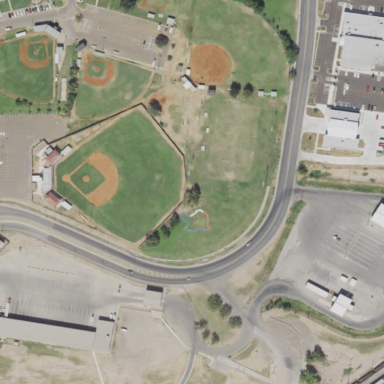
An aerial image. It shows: Baseball pitch for leisure and sports activities.